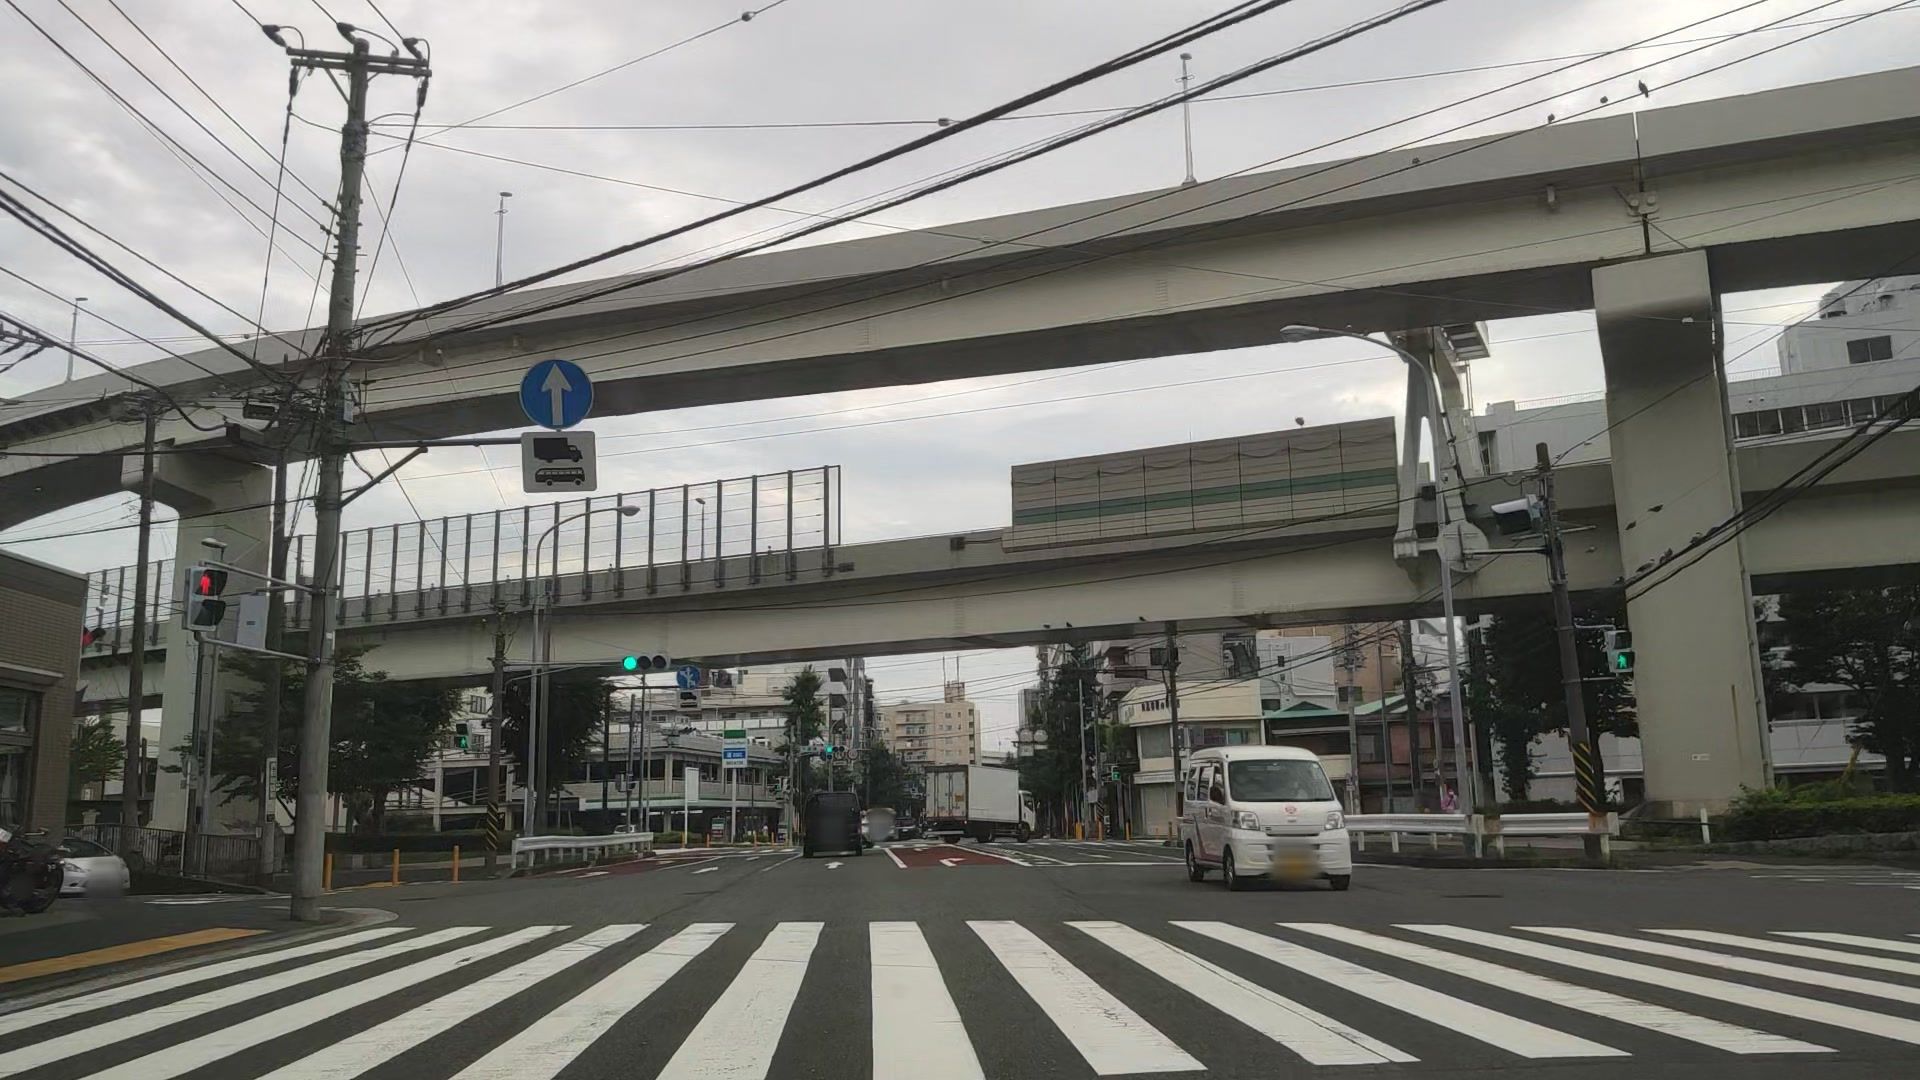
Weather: cloudy
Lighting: day
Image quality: good
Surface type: driving surface
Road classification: residential
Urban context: urban centre
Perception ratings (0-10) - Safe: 1.85, Lively: 6.53, Beautiful: 2.19, Boring: 1.22, Depressing: 2.06, Wealthy: 3.88